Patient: sex M, age 58
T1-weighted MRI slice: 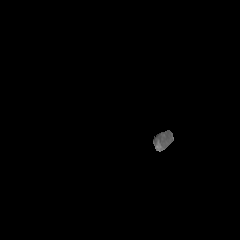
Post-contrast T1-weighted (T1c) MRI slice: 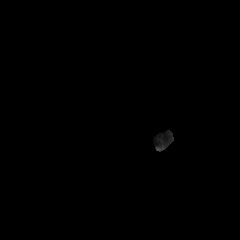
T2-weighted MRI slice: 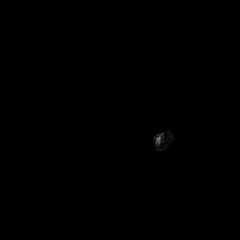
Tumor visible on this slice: no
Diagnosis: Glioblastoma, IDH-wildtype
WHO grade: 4